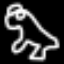
Label: frog